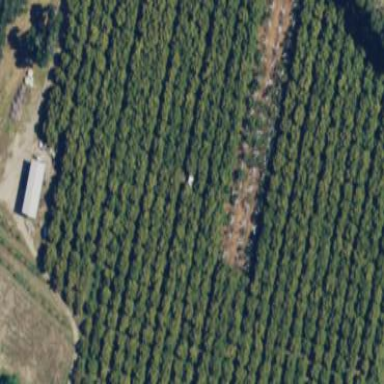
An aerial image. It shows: Orchard.